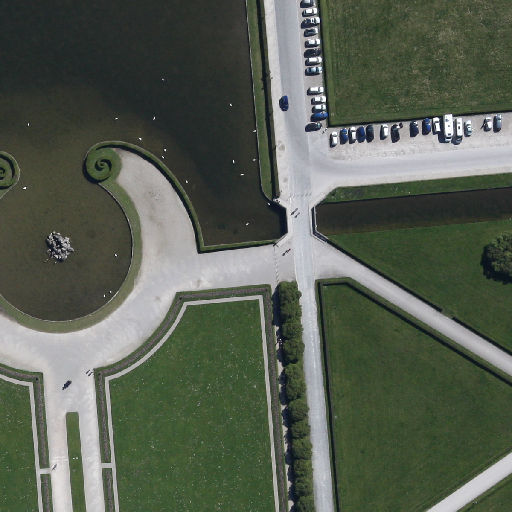
Referring expression: van